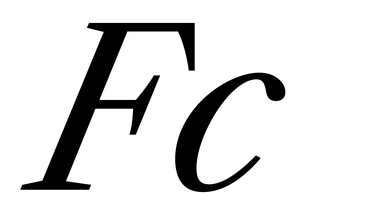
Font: LibreCaslonText-Italic_Italic